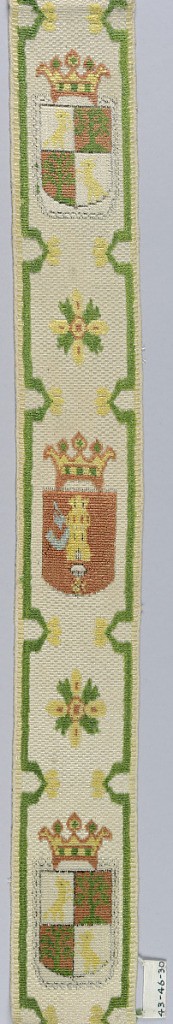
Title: Trimming
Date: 18th century
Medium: Colored silks on white in uncut voided velvet weave.
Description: Design of shields with coats of arms under a crown, alternately placed and separated by rosettes of flowers and leaves.  Colors: brown, yellow, and green on white.